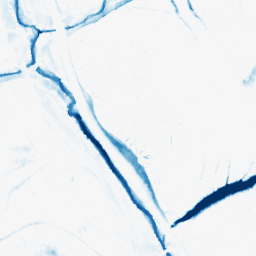
Category: morphological
Decomposition family: morphological_ellipse
Decomposition parameters: operation: closing
width: 20
height: 10
Upsampling method: sinc_blackman
Upsampling parameters: scale: 4
kernel_size: 16
Upsampling scale: 4